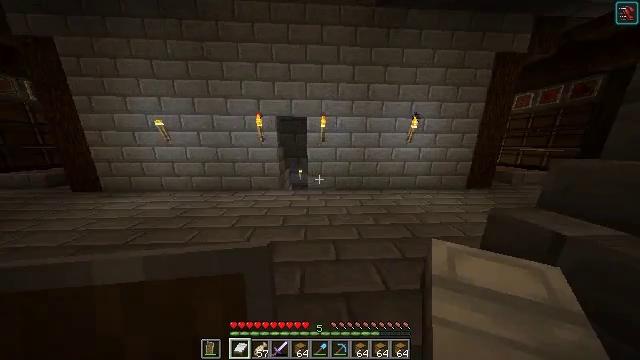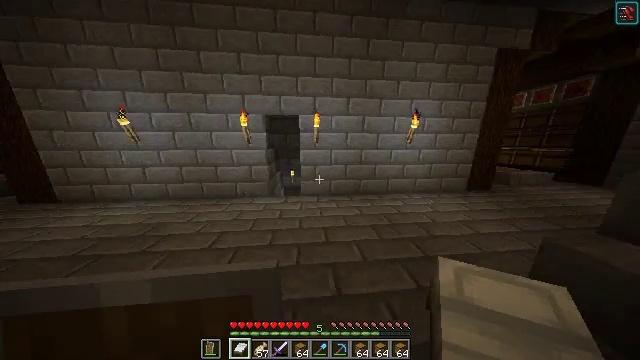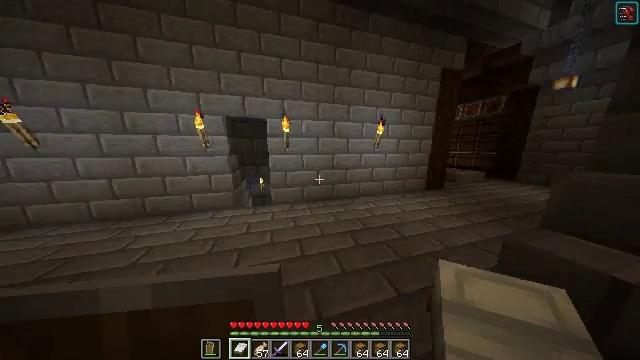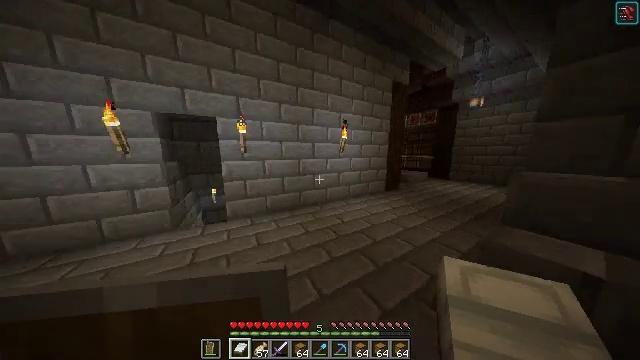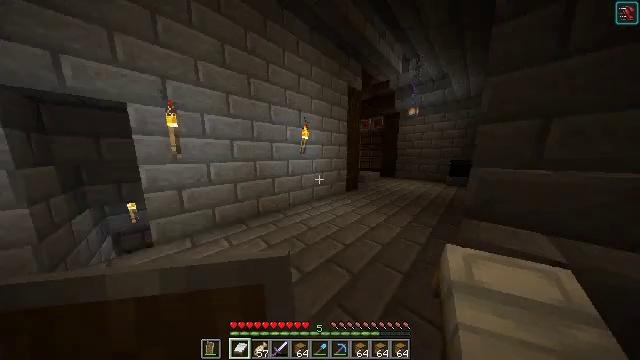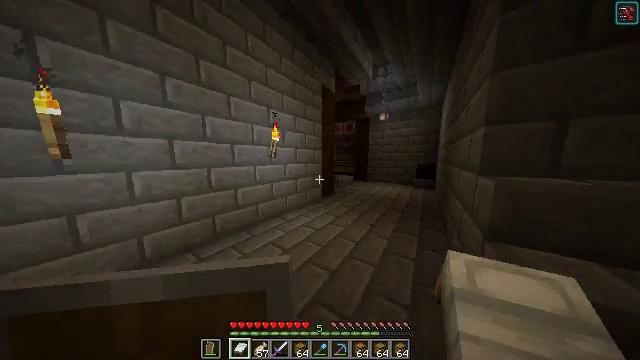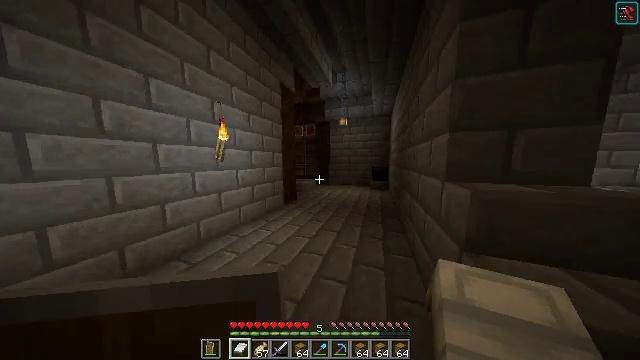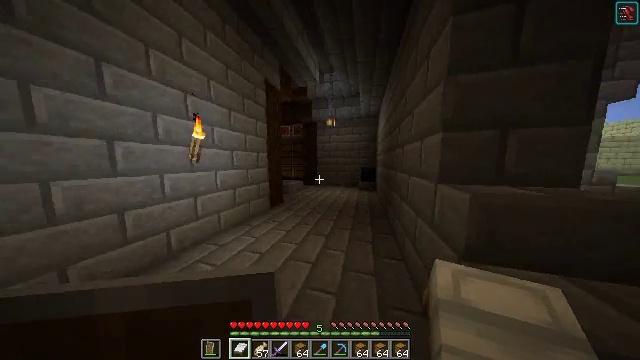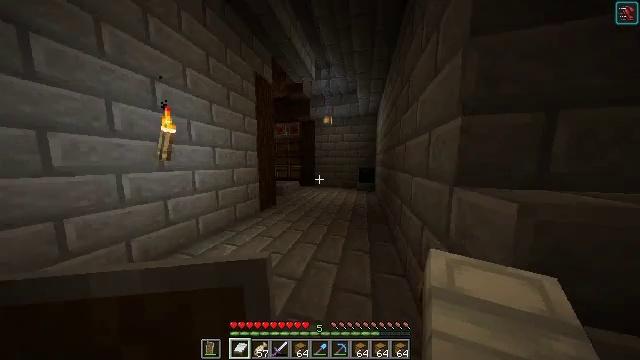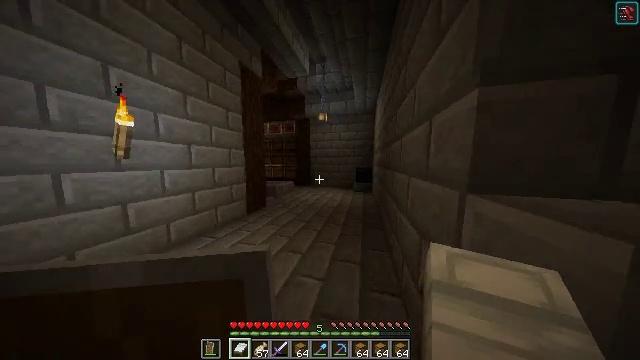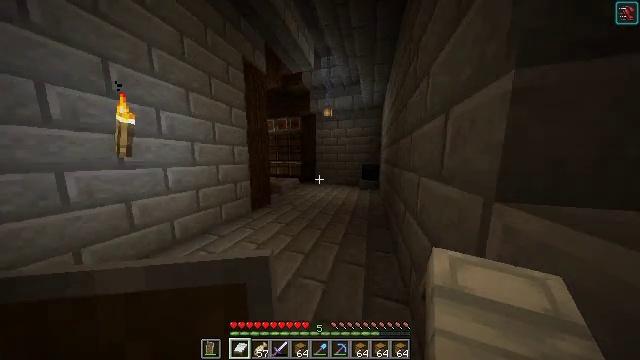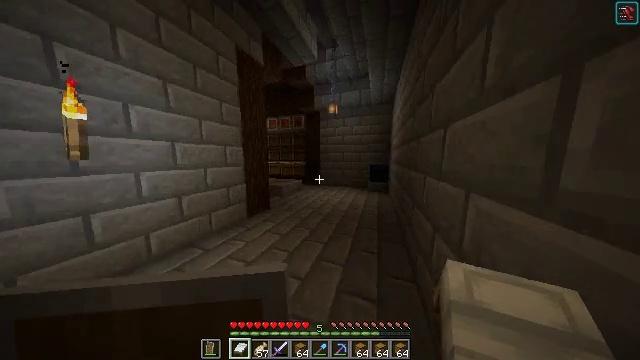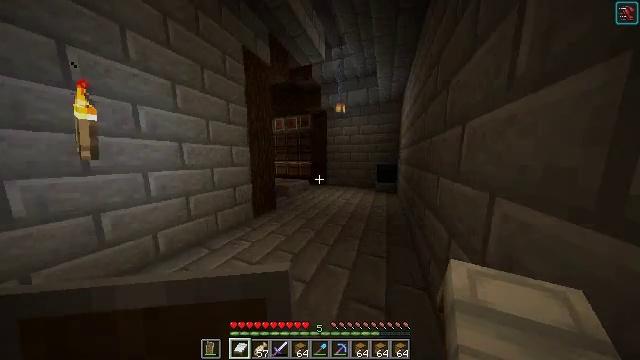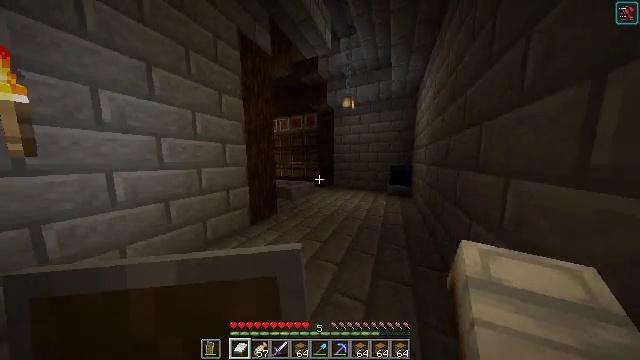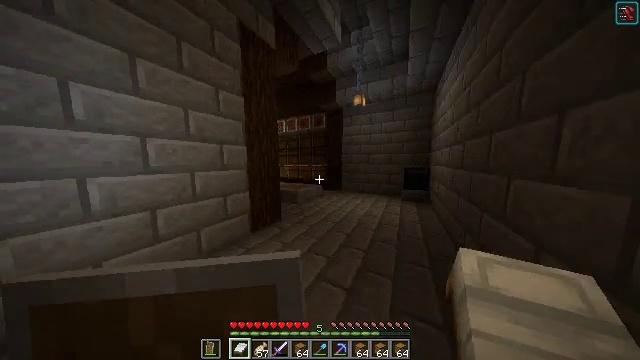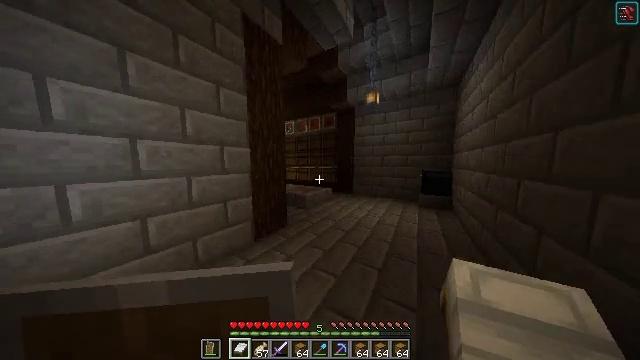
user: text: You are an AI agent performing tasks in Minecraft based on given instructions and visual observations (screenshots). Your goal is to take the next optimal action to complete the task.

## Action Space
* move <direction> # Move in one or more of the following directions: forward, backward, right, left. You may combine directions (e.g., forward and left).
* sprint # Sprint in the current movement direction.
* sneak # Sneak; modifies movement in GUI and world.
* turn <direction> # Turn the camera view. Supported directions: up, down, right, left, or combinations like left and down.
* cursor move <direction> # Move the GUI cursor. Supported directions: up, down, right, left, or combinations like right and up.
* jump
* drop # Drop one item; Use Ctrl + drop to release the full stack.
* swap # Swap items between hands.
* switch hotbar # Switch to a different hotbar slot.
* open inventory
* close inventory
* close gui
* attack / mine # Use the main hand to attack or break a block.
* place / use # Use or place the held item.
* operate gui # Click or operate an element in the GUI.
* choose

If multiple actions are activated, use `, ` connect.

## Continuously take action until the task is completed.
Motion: motion action
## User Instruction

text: Create a shulker box for extra storage space.
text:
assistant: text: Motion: move forward, turn right
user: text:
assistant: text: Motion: move forward, turn right and up
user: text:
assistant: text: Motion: move forward, turn right and up
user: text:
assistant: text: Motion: move forward, turn right
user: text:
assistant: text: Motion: move forward, turn right and up
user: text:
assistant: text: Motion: move forward, turn right and up
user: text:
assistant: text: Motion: move forward and move right, turn right
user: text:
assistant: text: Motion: move forward and move right
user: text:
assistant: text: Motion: move forward and move right
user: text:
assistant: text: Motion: move forward, turn left and down
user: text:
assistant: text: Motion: move forward, turn left
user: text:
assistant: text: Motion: move forward, turn left
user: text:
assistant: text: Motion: move forward, turn left
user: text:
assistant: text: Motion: move forward, turn left
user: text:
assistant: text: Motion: move forward, turn left
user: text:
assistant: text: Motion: move forward and move right, turn left
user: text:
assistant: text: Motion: move forward and move right, turn left
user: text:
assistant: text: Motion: move forward and move right, turn left
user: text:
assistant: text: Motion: move forward and move right, turn left and up
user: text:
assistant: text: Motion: move forward and move right, turn left and up
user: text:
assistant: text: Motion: move forward and move right, turn left
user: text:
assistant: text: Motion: move forward and move right, turn left
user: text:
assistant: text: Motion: move forward and move right, turn left
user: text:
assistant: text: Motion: move forward and move right, turn left
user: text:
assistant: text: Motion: move forward and move right, turn left
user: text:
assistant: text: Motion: move forward and move right, turn left
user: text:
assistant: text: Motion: move forward and move right, turn left and up
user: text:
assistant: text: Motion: move forward and move right, turn left
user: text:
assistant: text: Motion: move forward and move right, turn left and up
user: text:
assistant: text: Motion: move forward and move right, turn left and up